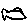
Label: fish